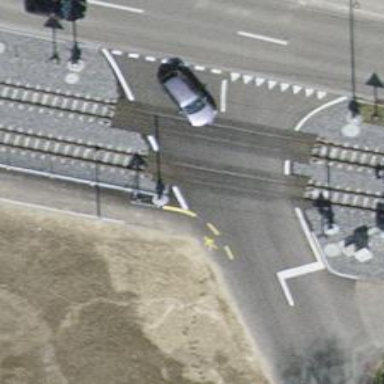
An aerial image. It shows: Level crossing along the railway.